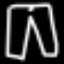
Label: pants